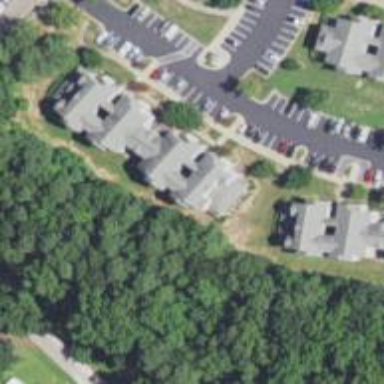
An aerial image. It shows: Residential building.